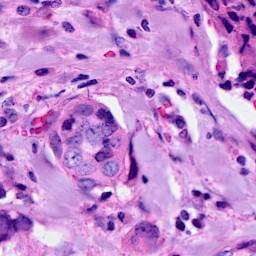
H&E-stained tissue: Breast